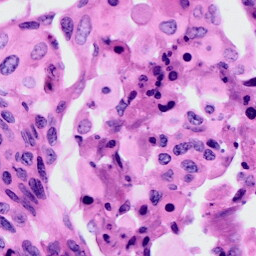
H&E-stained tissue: Cervix